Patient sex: M
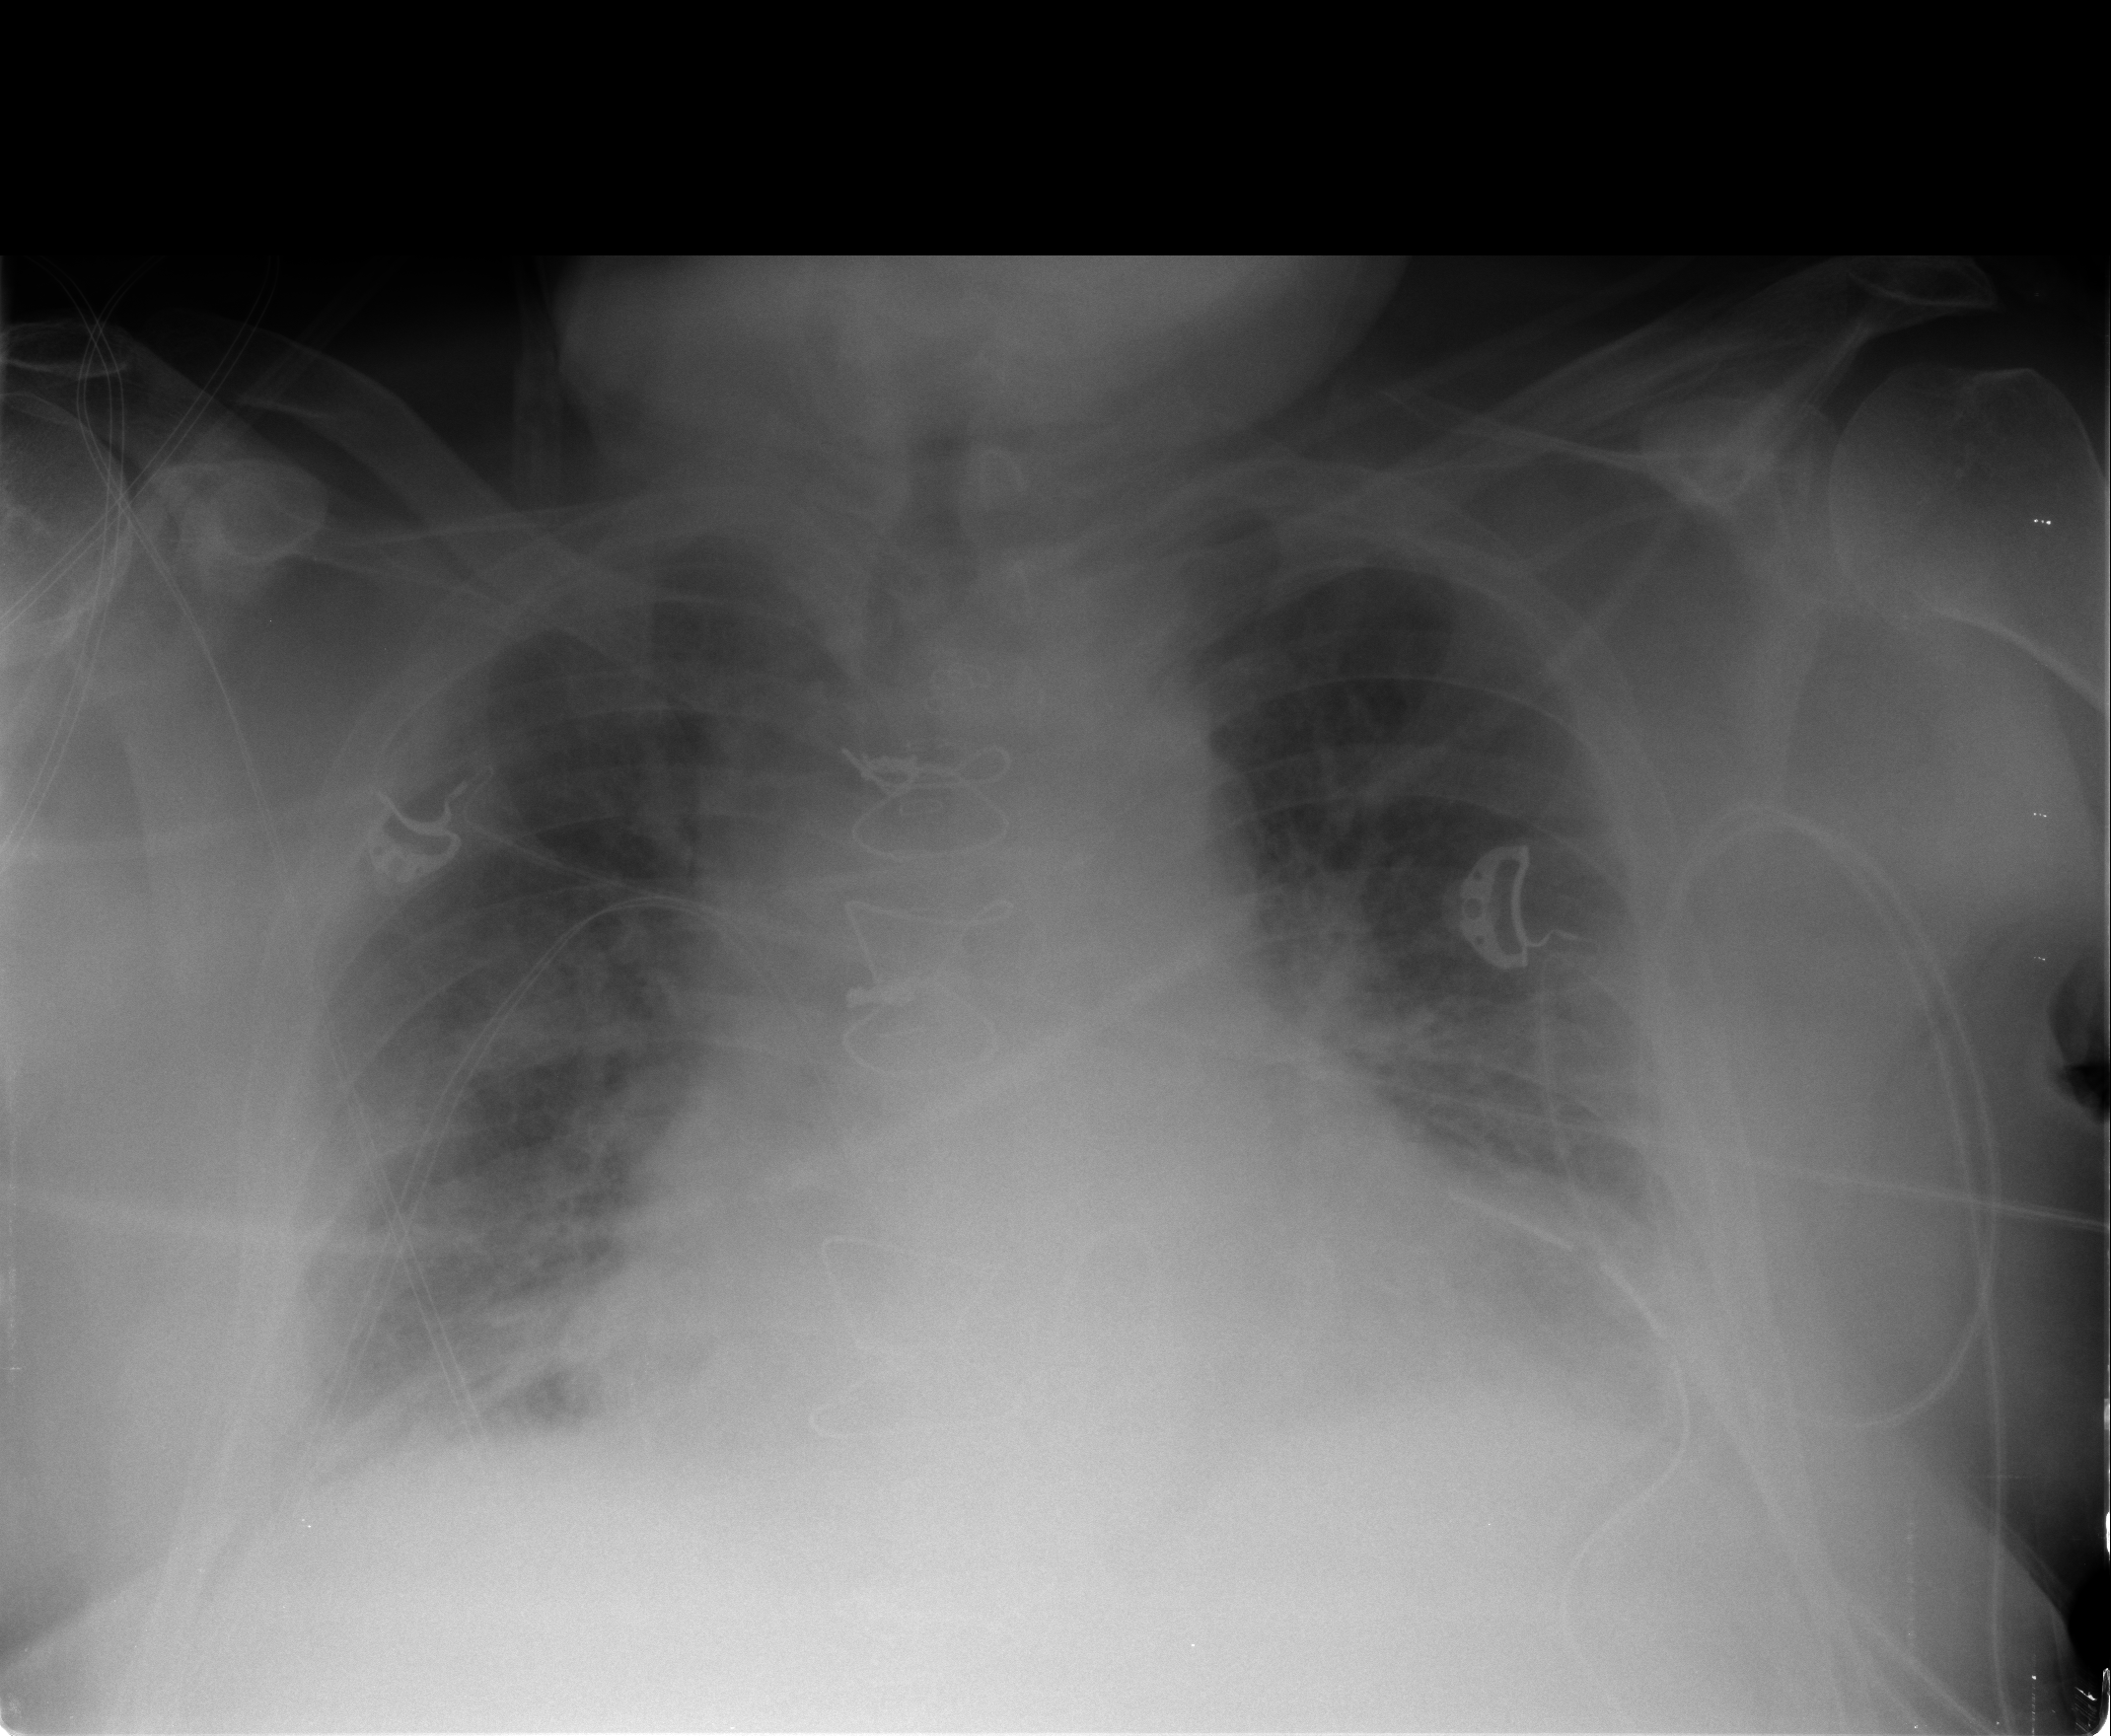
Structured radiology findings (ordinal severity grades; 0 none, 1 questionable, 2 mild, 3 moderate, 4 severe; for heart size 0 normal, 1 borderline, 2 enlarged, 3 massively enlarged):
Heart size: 2
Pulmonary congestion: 3
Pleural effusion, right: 2
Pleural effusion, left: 2
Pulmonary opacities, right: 3
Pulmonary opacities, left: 3
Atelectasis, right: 2
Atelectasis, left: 3